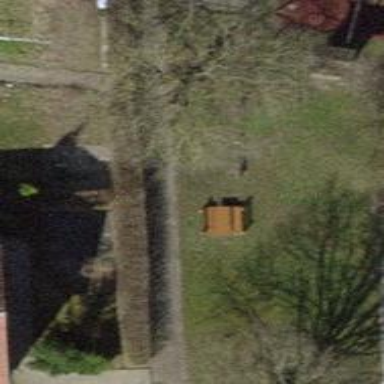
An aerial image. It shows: Picnic table located in leisure land area.